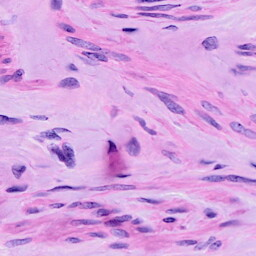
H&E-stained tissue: Ovarian